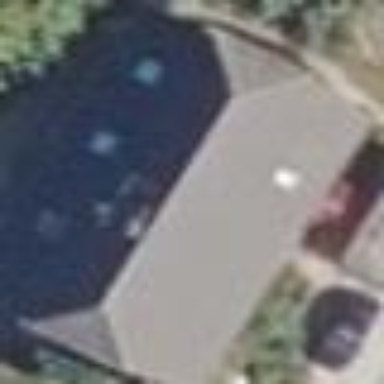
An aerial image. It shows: Simple house.